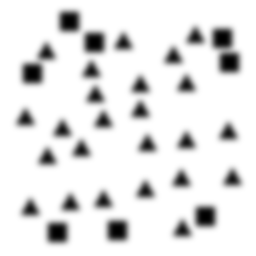
Squares: 8
Triangles: 24
Stars: 0
Total shapes: 32